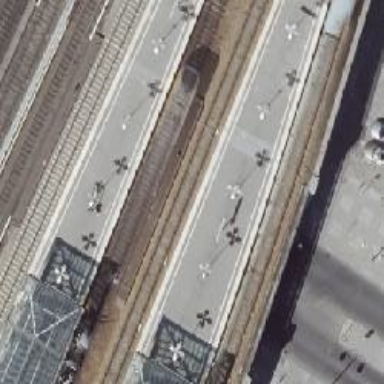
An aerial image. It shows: Platform for public transport. The platform is located by the road.